Field crop: maize
Growth stage: 1
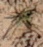
Species: lolium